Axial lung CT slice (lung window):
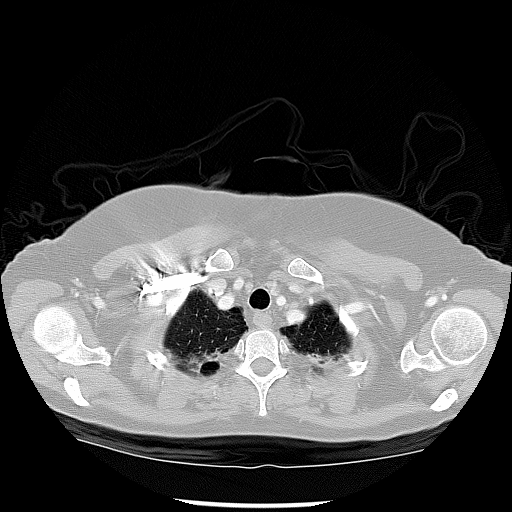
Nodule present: no